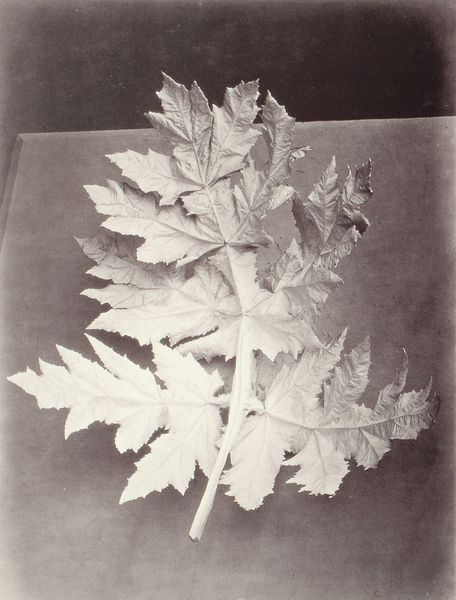
Titel: Bärenklau mit langen Blättern/ Berce a longue feuille
Künstler: Ch. Aubry
Schlagwörter: baum, blätter, schatten, weiß, blume, grau, hell, licht, schwarz, tisch, wand, bild, ast, natur, stamm, busch, blatt, pflanze, papier, trocken, foto, fotografie, photographie, stiel, adam, zweig, schwarz-weiß, photo, negativ, adern, ahorn, ader, botanik, gefiedert, botanisch, biologie, unterseite, getrocknet, asam, überbelichtet, blossfeld, gefingert, knitterig